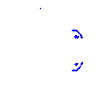
Particle: proton